Question: I am trying to make a div with opacity and include a button. I cannot figure out why the button is getting the opacity as well as the div. But the text is fine. I want the button to have no opacity
CSS
'''
.jumbotron {
background-image: url('../images/parkbanner.jpg');
background-size: cover;
color: #000;
padding: 150px 25px;
font-family: Montserrat, sans-serif;
}
.container-fluid {
padding: 60px 50px;
}
.phone {
margin: 5px;
margin-left: 50px;
background-color: #ffffff;
opacity: 0.8;
filter: alpha(opacity=60); /* For IE8 and earlier */
border-radius: 25px;
padding: 20px;
width: 300px;
height: 175px;
}
.phone p{
font-weight: bold;
color: black;
}
'''
HTML
'''
<div class="jumbotron text-center">
<div class="row">
<div class="col-md-4 text-center"></div>
<div class="col-md-4 col-center">
<div class="phone">
<p>Please Don't Wait Until<br /> It's Too Late </p>
<button type="button" class="btn btn-success btn-lg">
<span class="glyphicon glyphicon-earphone"></span> <PHONE>
</button>
</div>
</div>
<div class="col-md-4 text-center">
</div>
</div>
</div>
'''
[
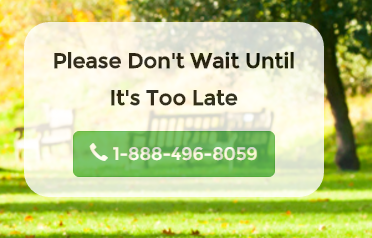
Answer: In '.phone' class remove 'opacity' and add background with 'rgba' then you're good
'''
background-color: rgba(255,255,255,.8);
'''